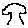
Label: tree